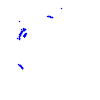
Particle: pion